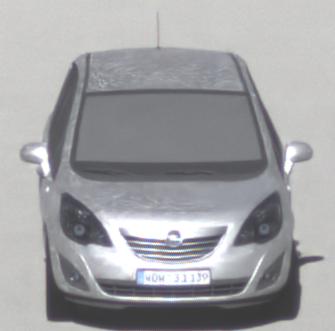
Make: Opel
Model: Meriva 1.4
Detailed model: Meriva (B)
Model produced from: 2010/05
Model produced until: 2013/11
Doors: 5
Color: white
Road condition: dry road
Daytime: morning or afternoon
Contrast: medium contrast